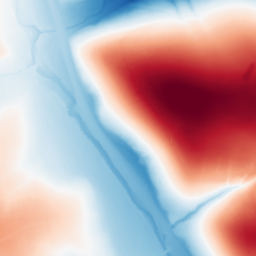
Category: trend_removal
Decomposition family: polynomial_high
Decomposition parameters: degree: 5
Upsampling method: bicubic
Upsampling parameters: scale: 8
Upsampling scale: 8